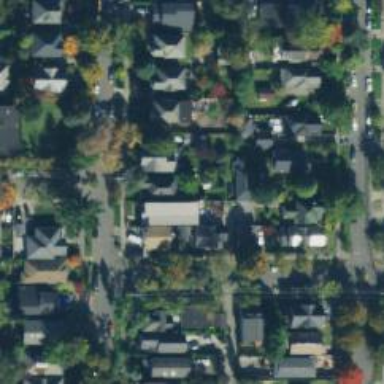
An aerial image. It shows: Alley classified as service road.